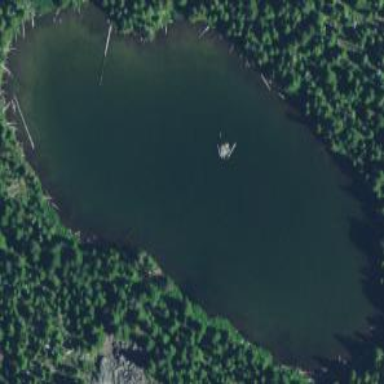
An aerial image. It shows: Beautiful lake surrounded by nature.